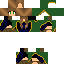
A female human skin with medium skin, wearing brown long hair dressed in a blue hoodie and brown pants, featuring a closed mouth.